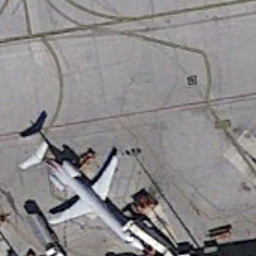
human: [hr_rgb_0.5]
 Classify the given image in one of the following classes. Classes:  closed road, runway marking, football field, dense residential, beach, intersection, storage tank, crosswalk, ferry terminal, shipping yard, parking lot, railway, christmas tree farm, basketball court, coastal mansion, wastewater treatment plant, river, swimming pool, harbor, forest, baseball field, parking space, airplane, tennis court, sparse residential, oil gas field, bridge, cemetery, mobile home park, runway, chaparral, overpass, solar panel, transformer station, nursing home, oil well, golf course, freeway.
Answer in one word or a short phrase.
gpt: airplane